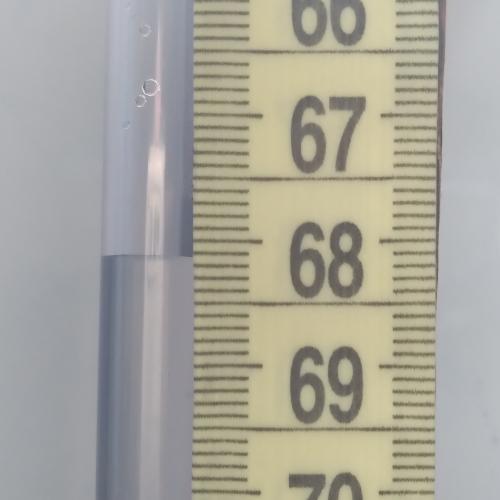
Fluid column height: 68.1 cm